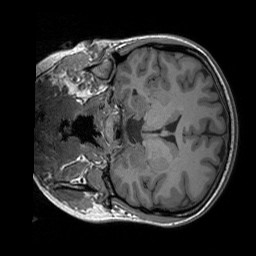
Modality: T1w
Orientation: coronal
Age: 23
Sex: female
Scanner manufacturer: siemens
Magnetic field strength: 3 T
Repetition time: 1.9 s
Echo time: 0.00227 s